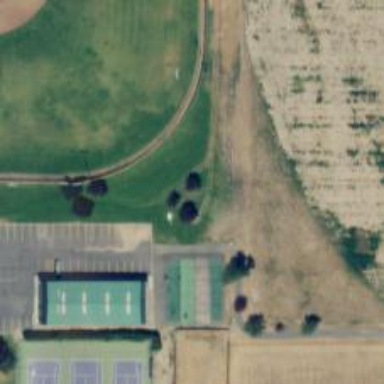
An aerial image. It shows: Disc golf hole.